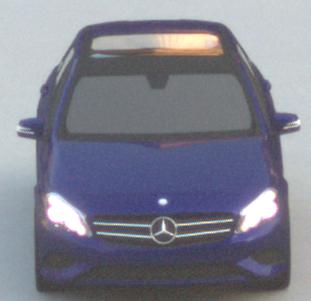
Make: Mercedes-Benz
Model: A 180
Detailed model: A-Class (176)
Model produced from: 2012/09
Model produced until: 2015/07
Doors: 5
Color: blue
Road condition: dry road
Daytime: sunrise or sunset
Contrast: low contrast